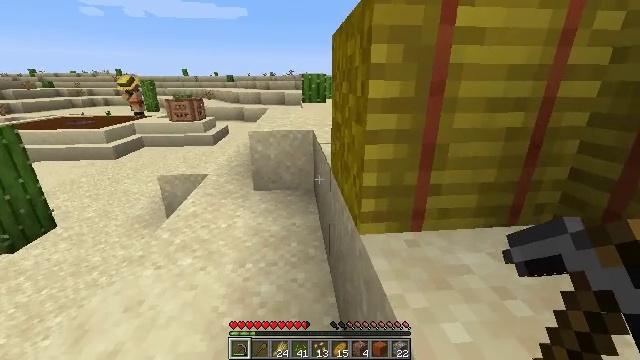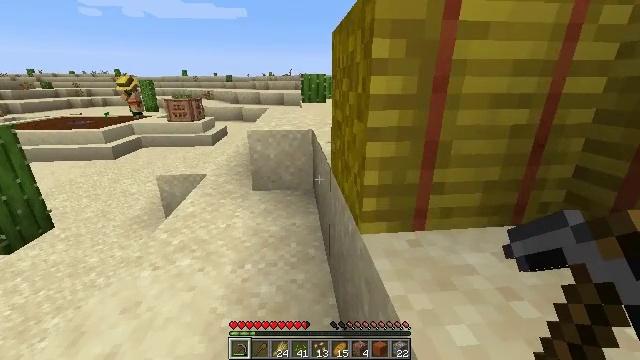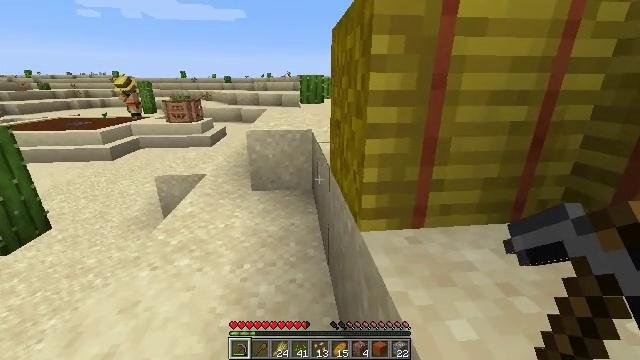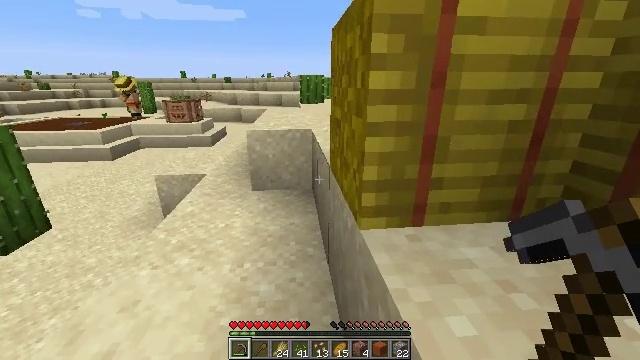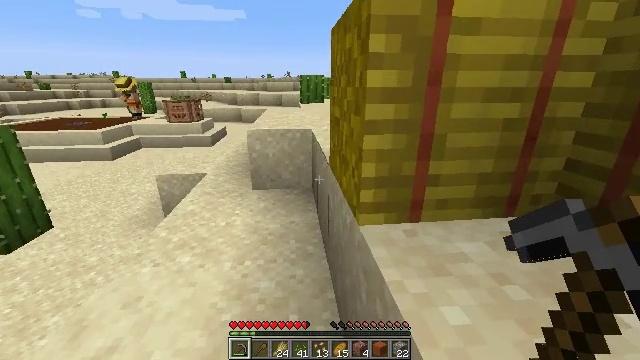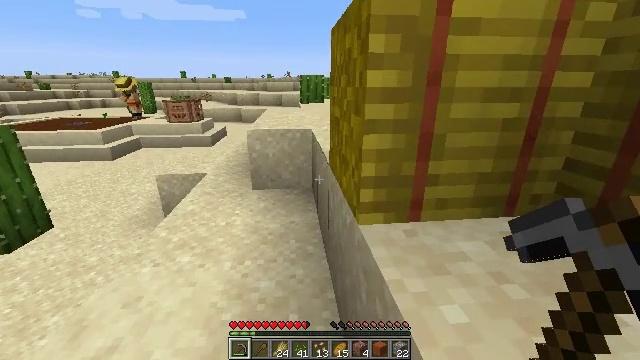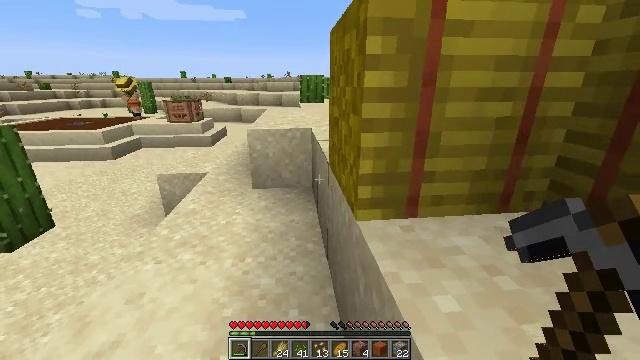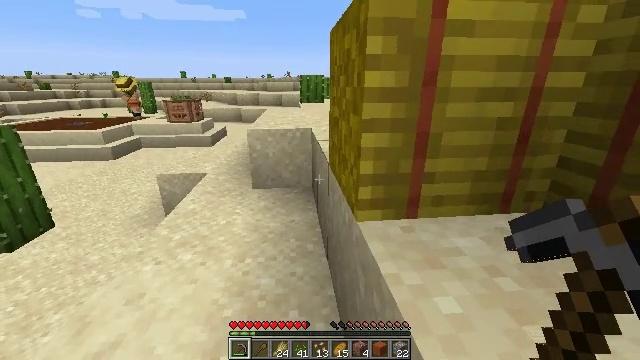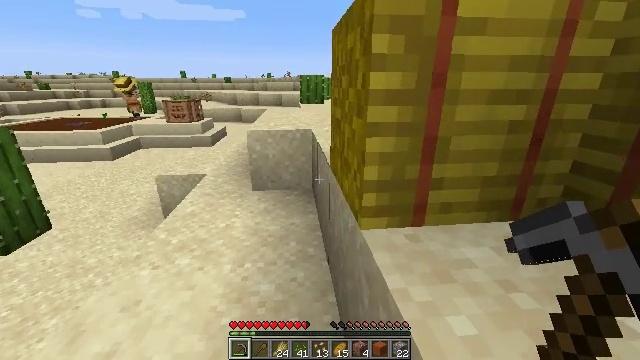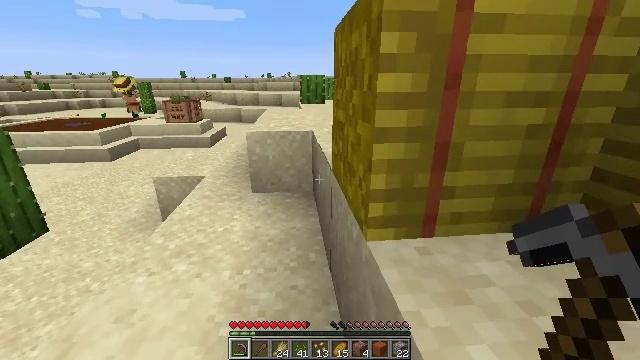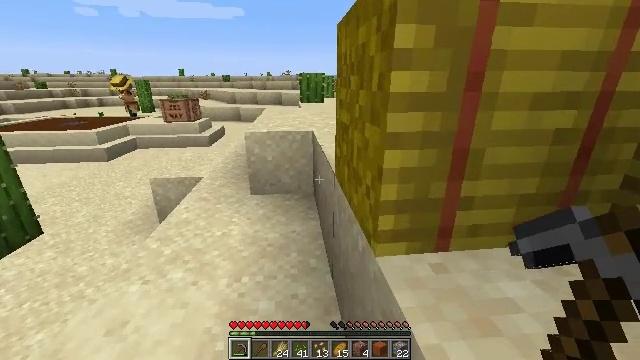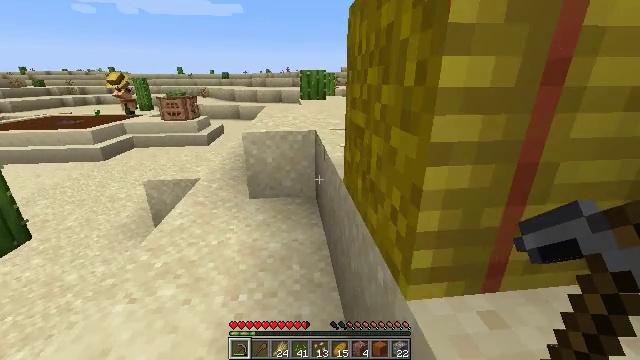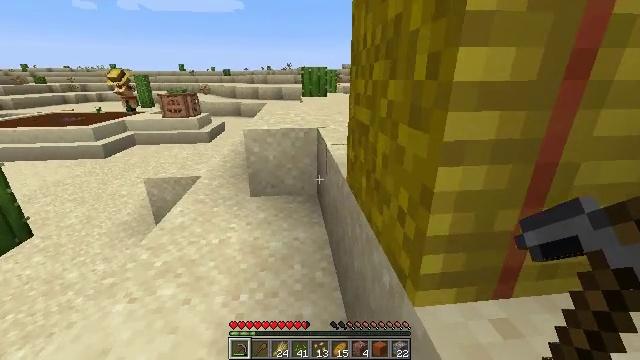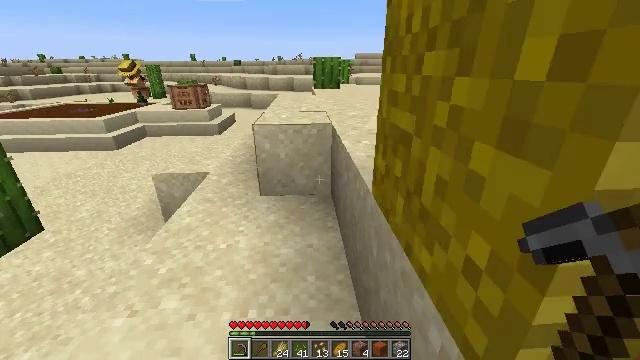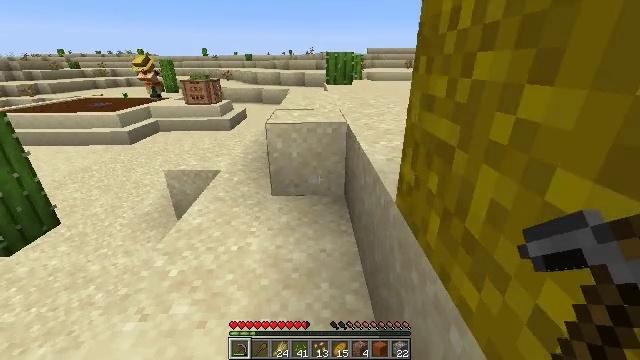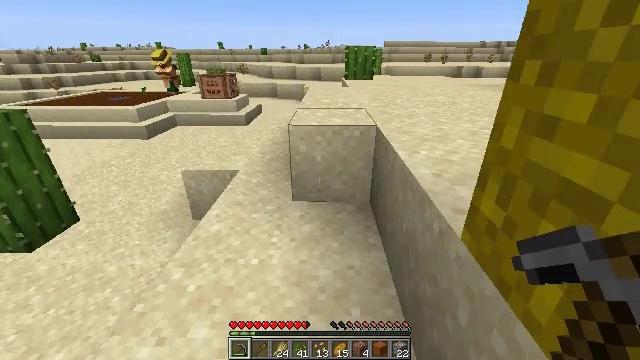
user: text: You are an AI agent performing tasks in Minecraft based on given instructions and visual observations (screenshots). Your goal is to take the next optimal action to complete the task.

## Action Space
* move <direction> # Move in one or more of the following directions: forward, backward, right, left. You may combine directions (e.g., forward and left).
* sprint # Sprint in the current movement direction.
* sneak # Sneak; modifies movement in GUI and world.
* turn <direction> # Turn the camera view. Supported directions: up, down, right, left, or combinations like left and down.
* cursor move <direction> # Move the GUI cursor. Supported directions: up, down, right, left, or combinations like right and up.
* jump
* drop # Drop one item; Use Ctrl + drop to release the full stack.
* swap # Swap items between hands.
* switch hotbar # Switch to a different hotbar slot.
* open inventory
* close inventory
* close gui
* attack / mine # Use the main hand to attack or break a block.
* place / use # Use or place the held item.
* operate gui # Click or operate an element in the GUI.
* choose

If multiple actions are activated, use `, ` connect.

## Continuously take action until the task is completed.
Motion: motion action
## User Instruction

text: Break the melon stem to clear space.
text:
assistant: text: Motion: move right
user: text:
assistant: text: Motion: move right
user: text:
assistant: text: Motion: move right
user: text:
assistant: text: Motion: move right
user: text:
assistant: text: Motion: move right
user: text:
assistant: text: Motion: move right
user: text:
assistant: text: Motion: move forward and move right
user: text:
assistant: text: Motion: move forward and move right
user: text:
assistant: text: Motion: move forward and move right
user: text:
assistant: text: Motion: move forward and move right
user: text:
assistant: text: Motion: move forward
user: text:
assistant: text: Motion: move forward
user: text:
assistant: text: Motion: move forward and move left, turn left and down
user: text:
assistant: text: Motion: move forward and move left, turn left
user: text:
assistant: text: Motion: move forward and move left, turn left and down
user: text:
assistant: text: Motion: move forward and move left, turn left
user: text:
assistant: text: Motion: move forward and move left, turn left
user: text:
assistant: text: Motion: move forward
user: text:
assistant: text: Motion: move forward, turn left
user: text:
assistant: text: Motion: move forward
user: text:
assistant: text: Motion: move forward
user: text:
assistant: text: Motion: move forward
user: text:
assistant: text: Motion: move forward
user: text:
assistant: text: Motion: move forward
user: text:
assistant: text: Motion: move forward, jump
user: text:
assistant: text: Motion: move forward, jump
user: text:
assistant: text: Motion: move forward, jump
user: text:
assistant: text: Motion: move forward, jump
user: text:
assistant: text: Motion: move forward, jump
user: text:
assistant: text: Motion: move forward, jump